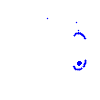
Particle: pion